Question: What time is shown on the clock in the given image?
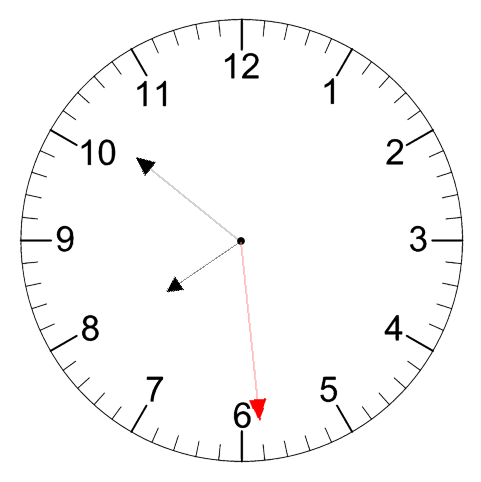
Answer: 07:51:29